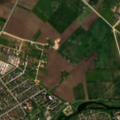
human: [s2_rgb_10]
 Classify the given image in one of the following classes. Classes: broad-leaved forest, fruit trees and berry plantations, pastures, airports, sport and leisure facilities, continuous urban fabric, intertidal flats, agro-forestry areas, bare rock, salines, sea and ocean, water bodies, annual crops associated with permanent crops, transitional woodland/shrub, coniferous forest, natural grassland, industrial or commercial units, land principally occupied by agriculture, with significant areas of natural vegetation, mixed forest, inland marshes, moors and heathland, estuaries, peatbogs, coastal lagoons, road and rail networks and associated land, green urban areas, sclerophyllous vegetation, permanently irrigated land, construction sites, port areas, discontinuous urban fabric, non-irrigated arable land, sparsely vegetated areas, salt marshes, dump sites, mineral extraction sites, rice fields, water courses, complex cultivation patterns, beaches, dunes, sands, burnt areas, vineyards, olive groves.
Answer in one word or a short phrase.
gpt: discontinuous urban fabric, green urban areas, non-irrigated arable land, complex cultivation patterns